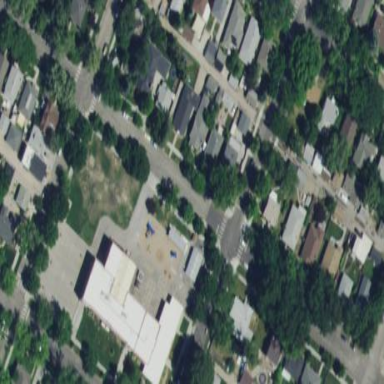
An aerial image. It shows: School.